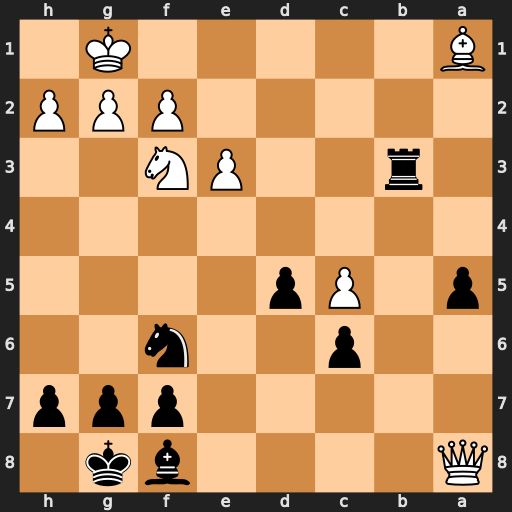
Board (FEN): Q4bk1/5ppp/2p2n2/p1Pp4/8/1r2PN2/5PPP/B5K1
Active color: b
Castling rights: -
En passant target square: -
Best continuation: Rb1+ Ne1 Rxe1#